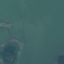
Label: SeaLake